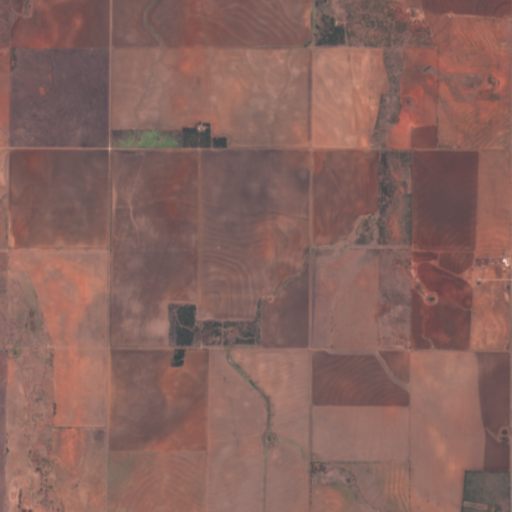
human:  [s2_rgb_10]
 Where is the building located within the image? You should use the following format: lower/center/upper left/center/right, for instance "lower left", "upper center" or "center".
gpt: The building is located in the center right of the image.
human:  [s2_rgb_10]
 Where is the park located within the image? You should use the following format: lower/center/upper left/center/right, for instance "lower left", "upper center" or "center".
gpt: There is no park in the image.